Question: I just trying to publish my android app, I signed my application from my keystore, but Google Play console displaying me supported devices is zero. I am using Android SDK only for my app. Any reason why this so ??

Android Manifest.xml
'''
<?xml version="1.0" encoding="utf-8"?>
<manifest xmlns:android="http://schemas.android.com/apk/res/android"
package="com.info.android"
android:versionCode="1"
android:versionName="1.0" >
<uses-sdk
android:minSdkVersion="8"
android:targetSdkVersion="18" />
<uses-permission android:name="android.permission.INTERNET" />
<uses-permission android:name="android.permission.ACCESS_NETWORK_STATE" />
<uses-permission android:name="android.permission.WRITE_SETTINGS" />
<uses-permission android:name="android.permission.READ_CONTACTS" />
<uses-permission android:name="android.permission.WRITE_CONTACTS" />
<uses-permission android:name="android.permission.SEND_SMS" />
<uses-permission android:name="android.permission.RECEIVE_SMS" />
<uses-permission android:name="android.permission.READ_SMS" />
<uses-permission android:name="android.permission.WRITE_SMS" />
<uses-permission android:name="android.permission.READ_PHONE_STATE" />
<uses-permission android:name="android.permission.PROCESS_OUTGOING_CALLS" />
<uses-permission android:name="com.android.browser.permission.READ_HISTORY_BOOKMARKS" />
<uses-permission android:name="android.permission.ACCESS_COARSE_LOCATION" />
<uses-permission android:name="android.permission.WAKE_LOCK" />
<uses-permission android:name="android.permission.VIBRATE" />
<uses-permission android:name="android.permission.DISABLE_KEYGUARD" />
<uses-permission android:name="android.permission.WRITE_EXTERNAL_STORAGE" />
<uses-permission android:name="android.permission.READ_CALENDAR" />
<uses-permission android:name="android.permission.WRITE_CALENDAR" />
<uses-permission android:name="android.permission.RECEIVE_BOOT_COMPLETED" />
<uses-permission android:name="android.permission.READ_CALL_LOG" />
<uses-permission android:name="android.permission.WRITE_CALL_LOG" />
<uses-feature
android:name="android.harware.telephony"
android:required="true" />
<application
android:icon="@drawable/ic_launcher"
android:label="@string/app_name"
android:theme="@style/AppTheme" >
<!-- Activities -->
<activity
android:name="com.info.SplashActivity"
android:clearTaskOnLaunch="true"
android:launchMode="singleTask"
android:screenOrientation="portrait" >
<intent-filter>
<action android:name="android.intent.action.MAIN" />
<category android:name="android.intent.category.LAUNCHER" />
</intent-filter>
</activity>
<activity
android:name="com.info.Terms"
android:label="@string/terms_title"
android:screenOrientation="portrait" >
</activity>
<activity
android:name="com.info.SetPin"
android:label="@string/set_pin_title"
android:screenOrientation="portrait" />
<activity
android:name="com.info.AddEditBuddy"
android:label="@string/manage_friends_title"
android:screenOrientation="portrait" />
<activity
android:name="com.info.Login"
android:finishOnTaskLaunch="true"
android:label="@string/login_title"
android:screenOrientation="portrait" />
<activity
android:name="com.info.Backup"
android:label="@string/backup_title"
android:screenOrientation="portrait" />
<activity
android:name="com.info.RestoreActivity"
android:label="@string/restore_title"
android:screenOrientation="portrait" />
<activity
android:name="com.info.ClearData"
android:label="@string/clear_data_title"
android:screenOrientation="portrait" />
<activity
android:name="com.info.Settings"
android:label="@string/setting_title"
android:screenOrientation="portrait" />
<activity
android:name="com.info.StolenMode"
android:label="@string/stolen_setting_title"
android:screenOrientation="portrait" />
<activity
android:name="com.info.AppPin"
android:label="@string/apppin_setting_title"
android:screenOrientation="portrait" />
<activity
android:name="com.info.Lock"
android:excludeFromRecents="true"
android:label="@string/lock_title"
android:launchMode="singleTask"
android:screenOrientation="portrait" />
<activity
android:name="com.info.Home"
android:label="@string/home_title"
android:screenOrientation="portrait" >
</activity>
<activity
android:name="com.info.SMSCommands"
android:label="@string/title_activity_smscommands" >
</activity>
<activity
android:name="com.info.FileExplore"
android:label="@string/restore_title" >
</activity>
<!-- Receivers -->
<receiver android:name="com.info.BasicFuzz" >
<intent-filter>
<action android:name="android.intent.action.BOOT_COMPLETED" />
<category android:name="android.intent.category.HOME" />
</intent-filter>
</receiver>
<receiver android:name="com.info.IncomingSMSReceiver" >
<intent-filter android:priority="<PHONE>" >
<action android:name="android.provider.Telephony.SMS_RECEIVED" />
</intent-filter>
</receiver>
<!-- Services -->
<service android:name="com.info.ResetService" />
<service android:name="com.info.SmartFuzzService" />
<service android:name="com.info.GPSLocationService" />
</application>
</manifest>
'''
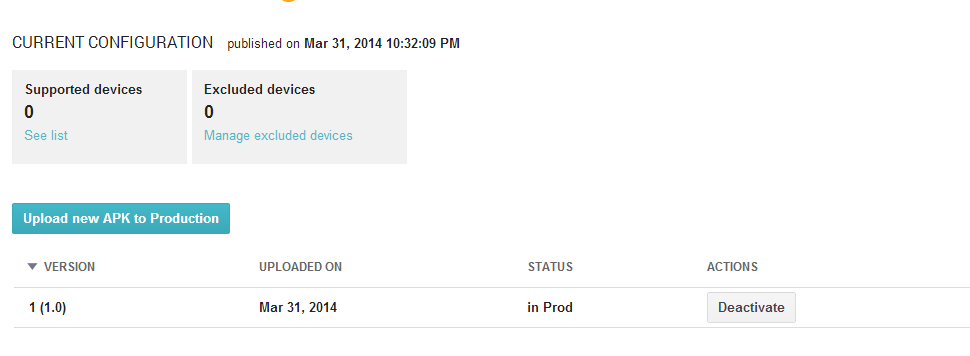
Answer: Missing a char ''d'' in 'uses-feature android:name="android.harware.telephony"'